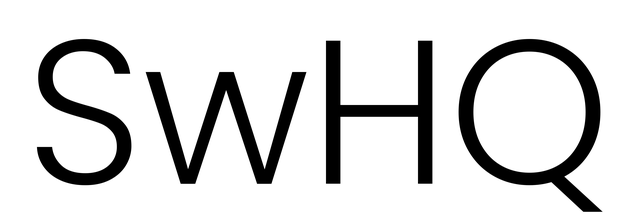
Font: Poppins-Light